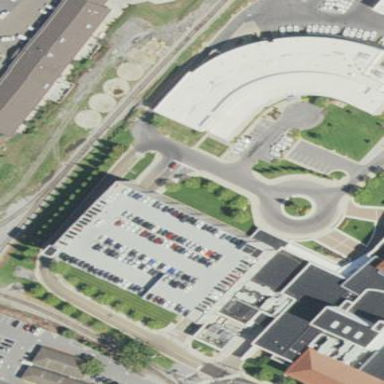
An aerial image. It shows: Multi-storey garage used for parking.